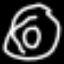
Label: donut